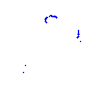
Particle: proton